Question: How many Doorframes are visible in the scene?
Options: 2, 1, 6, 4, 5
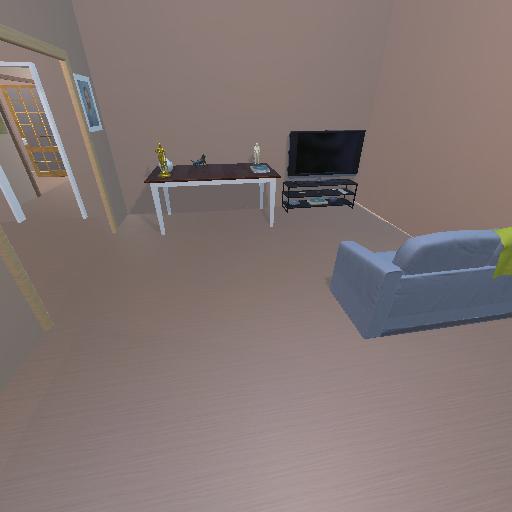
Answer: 2